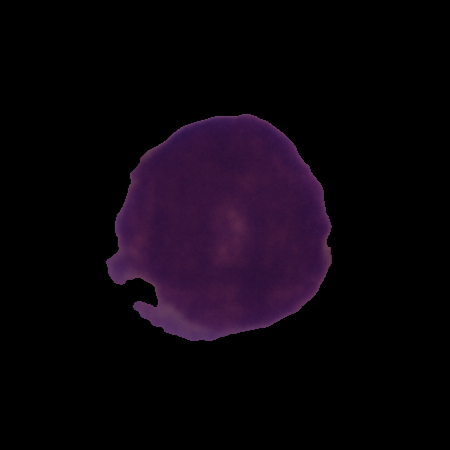
Label: cancer